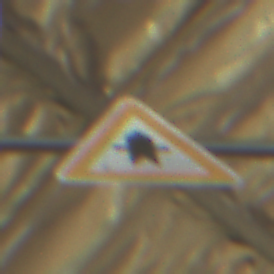
Verkehrszeichen: Vorfahrt
Umgebung: Roofed, Special
Tageszeit: MorningAfternoon
Wetter: NotSpecified
Licht: Artificial
Jahreszeit: NotSpecified
Kontrast: MediumContrast